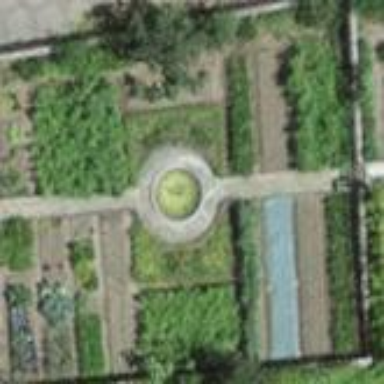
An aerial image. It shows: Garden area designated for leisure land.